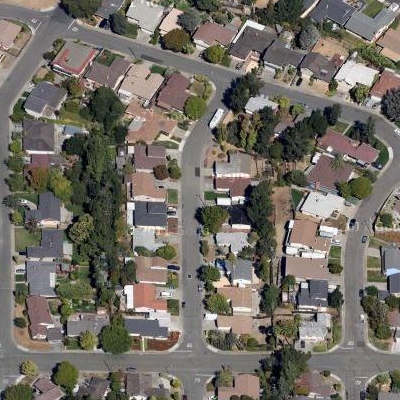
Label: fResident